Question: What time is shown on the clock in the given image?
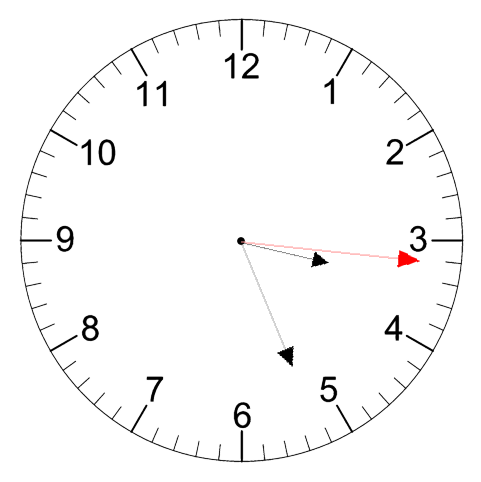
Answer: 03:26:16